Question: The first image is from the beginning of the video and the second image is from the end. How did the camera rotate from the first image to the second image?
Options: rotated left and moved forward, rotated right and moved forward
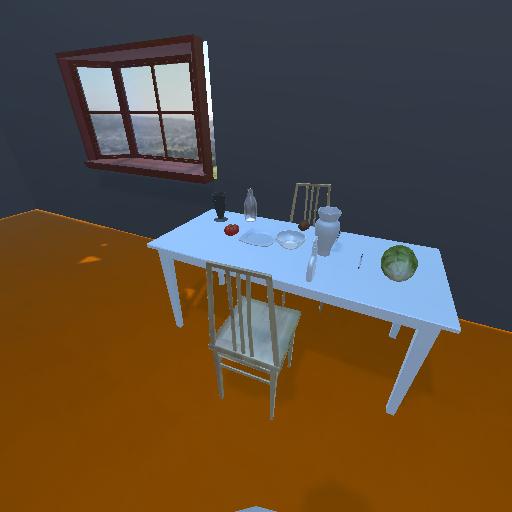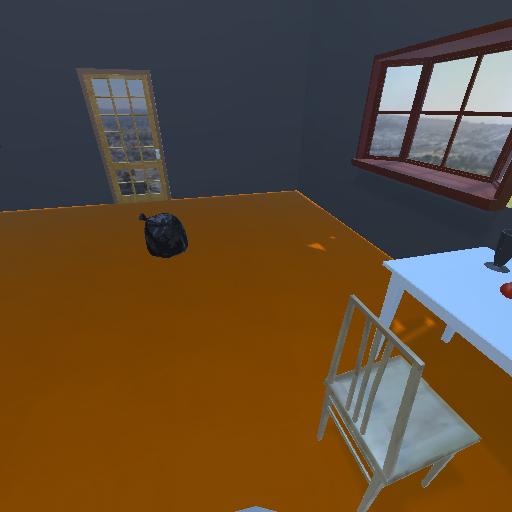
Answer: rotated left and moved forward